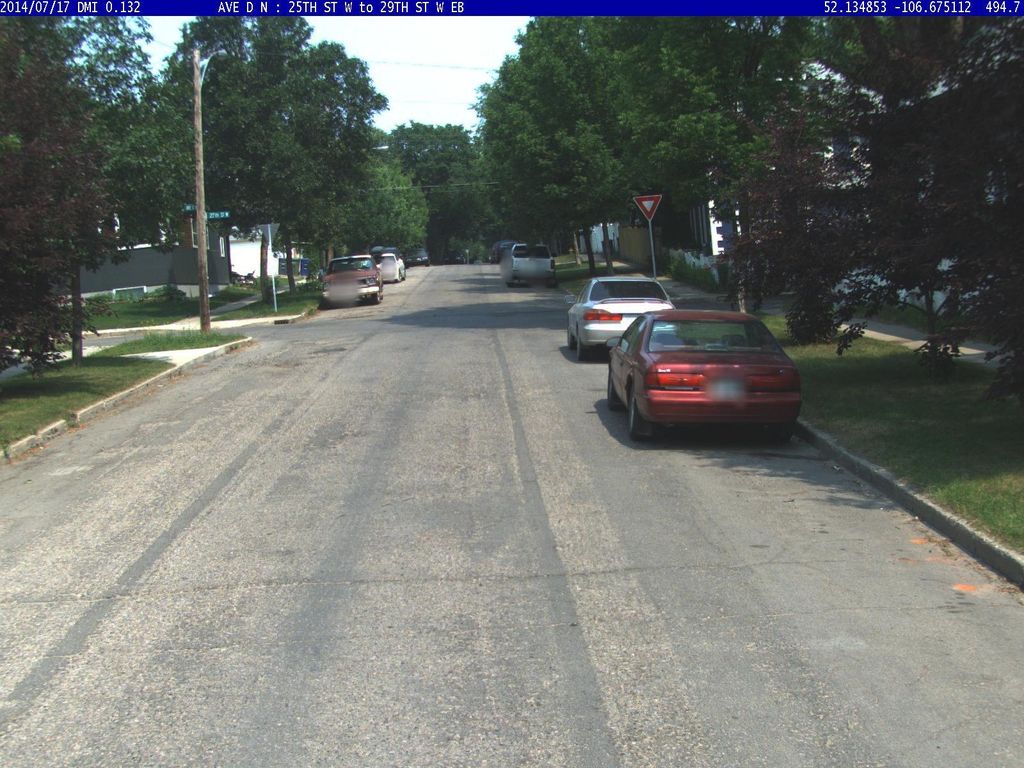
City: saskatoon